Question: Hi I want to create an image gallery where you can slide left and right to see them. I was wondering what is the best way to do this or if there are any existant libraries I can use. I have attached an image of what I want to do.

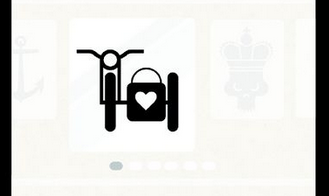
Answer: use <URL>. They have a demo version of it. check it first before using it